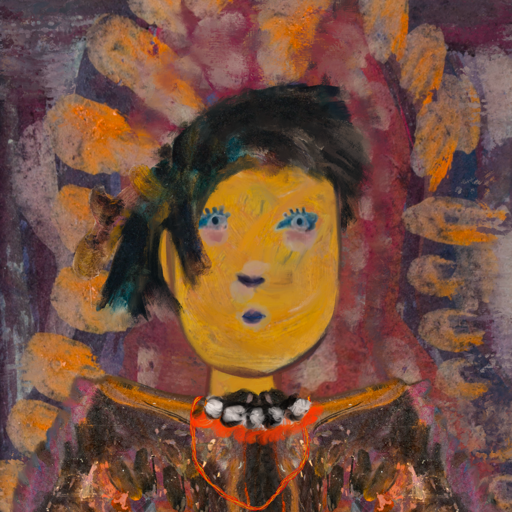
Background: Doll, Head And Neck Front: After_Raid, Face Front: Hill_Girl, Bust: Gypsy_Queen, Hair Front: Pipe, Head Accessory: Blank, Second Necklace: Gypsy_Mother_2, Necklace: An_Impression, Baby: Blank